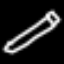
Label: pencil